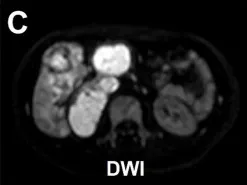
Magnetic resonance urography (MRU) of Xp11.2 RCC. (C) DWI transverse image shows a slightly high signal lesion.
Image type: radiology (mri)